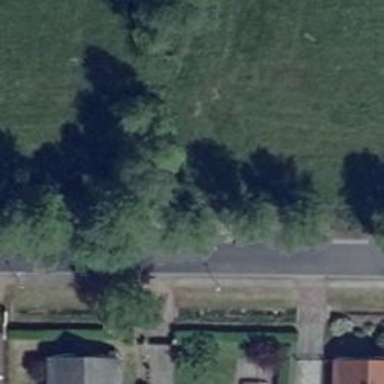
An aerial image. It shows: Row of deciduous broadleaved trees.